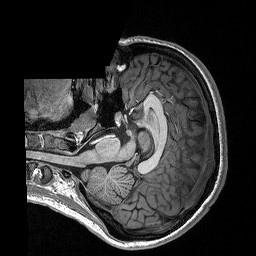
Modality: T1w
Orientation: axial